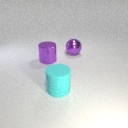
large purple metal cylinder to the left of large cyan rubber cylinder